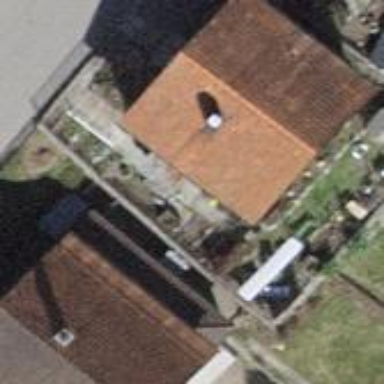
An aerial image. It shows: Detached building with gabled roof.